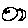
Label: moon